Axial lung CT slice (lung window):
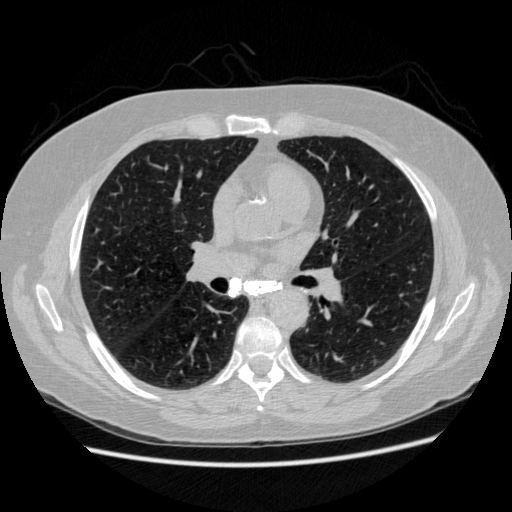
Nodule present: no